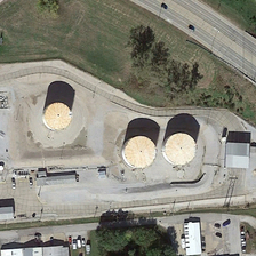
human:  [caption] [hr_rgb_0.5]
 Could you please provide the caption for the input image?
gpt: Yellow and white were neatly placed in the ship's water tank.

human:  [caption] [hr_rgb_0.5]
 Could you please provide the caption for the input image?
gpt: The yellow and white were neatly placed on the ship's tank.

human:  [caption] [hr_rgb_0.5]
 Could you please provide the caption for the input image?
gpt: The tanker was loaded with a large number of tanks in the dark.

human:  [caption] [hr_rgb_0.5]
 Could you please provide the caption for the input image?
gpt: The tanker has a lot of oil tanks in the dark.

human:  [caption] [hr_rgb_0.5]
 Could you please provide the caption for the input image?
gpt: The tanker was full of oil tanks in the dark.